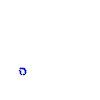
Particle: kaon